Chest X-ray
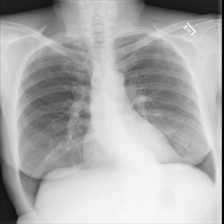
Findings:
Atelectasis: negative
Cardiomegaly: negative
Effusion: negative
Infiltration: negative
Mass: negative
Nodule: negative
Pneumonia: negative
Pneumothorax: negative
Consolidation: negative
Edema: negative
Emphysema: negative
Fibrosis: positive
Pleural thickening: negative
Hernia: negative